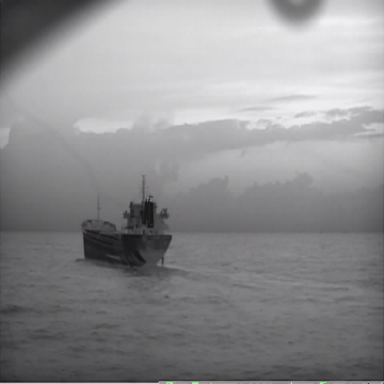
There is a liner in the infrared image.